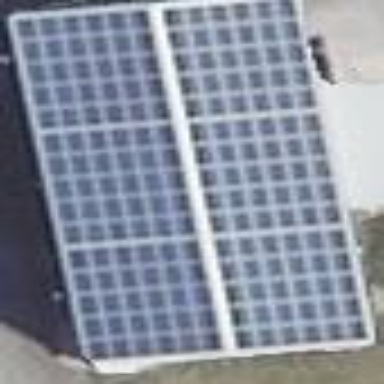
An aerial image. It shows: Solar photovoltaic panel generating electricity. It is small installation located on building.